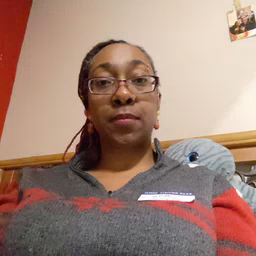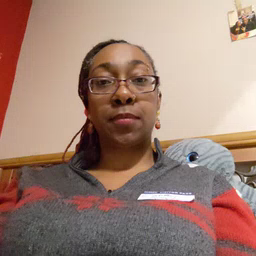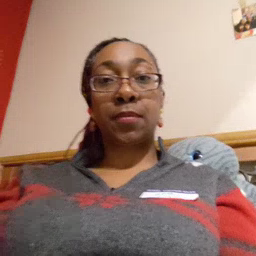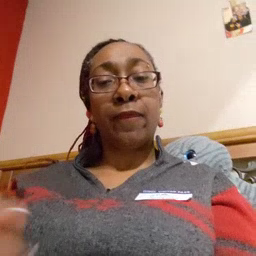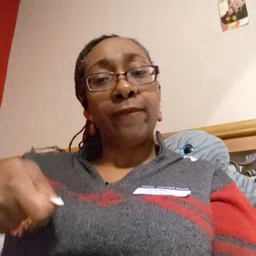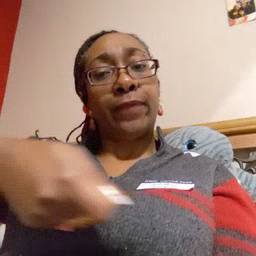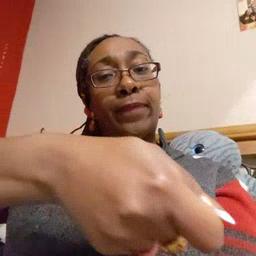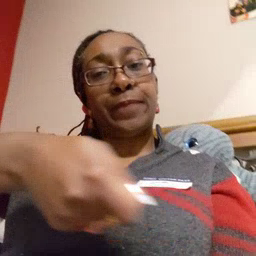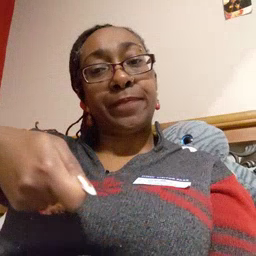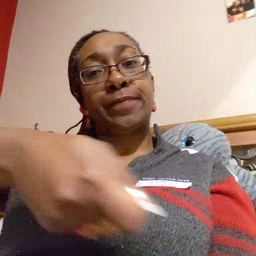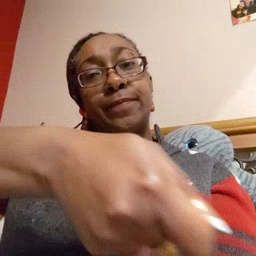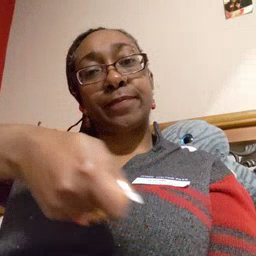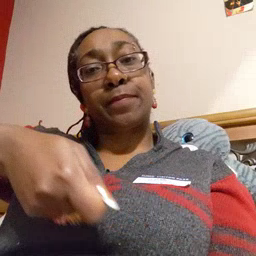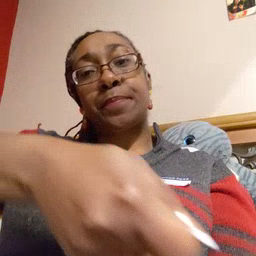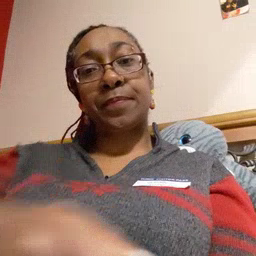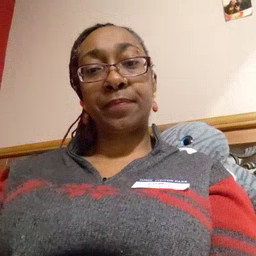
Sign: vacuum